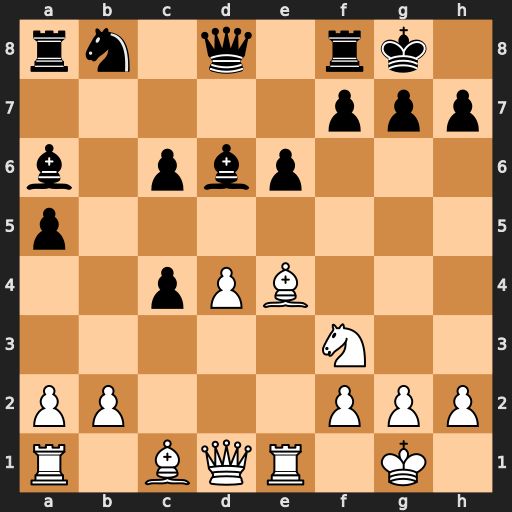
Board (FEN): rn1q1rk1/5ppp/b1pbp3/p7/2pPB3/5N2/PP3PPP/R1BQR1K1
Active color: w
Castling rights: -
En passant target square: -
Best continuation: Bxh7+ Kxh7 Ng5+ Qxg5 Bxg5